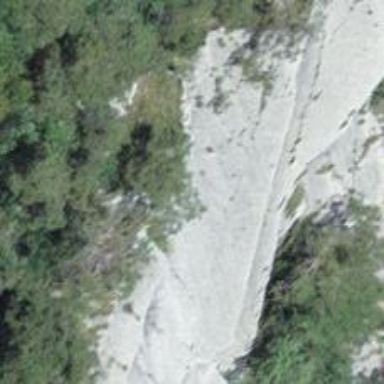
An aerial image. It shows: Natural cliff.